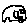
Label: car